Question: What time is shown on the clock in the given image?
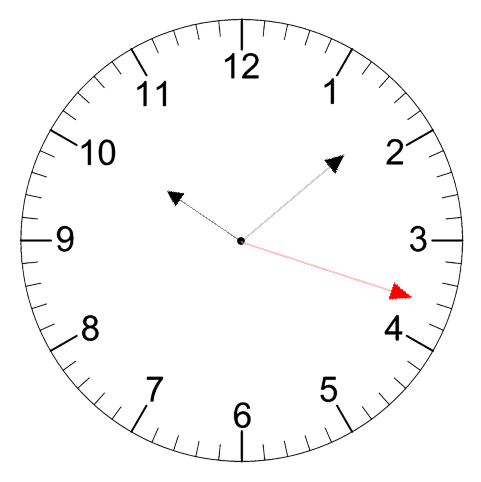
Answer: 10:08:18